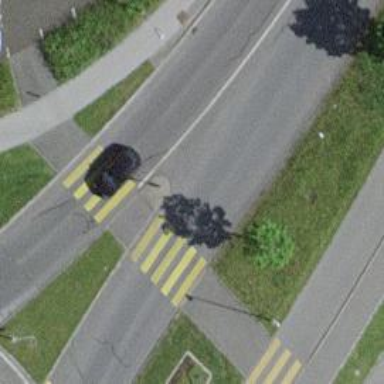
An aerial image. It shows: Traffic calming island.